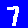
Digit: 7